Question: How can I add a Sencha button to each row of a list? I've added text
placeholders in the image to illustrate where the buttons should go.

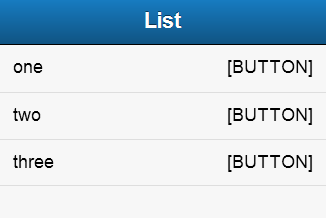
Answer: This cannot be done with 'Ext.List', you have to use 'ComponentView' instead.
It has some key concepts: 'Ext.dataview.Component.DataItem', custom configuration and transformation through 'Ext.factory()', for more details please see this:
<URL>
Hope it helps.